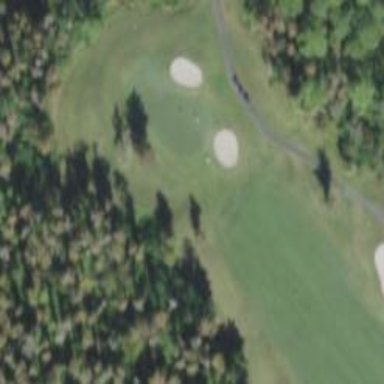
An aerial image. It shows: Golf hole.